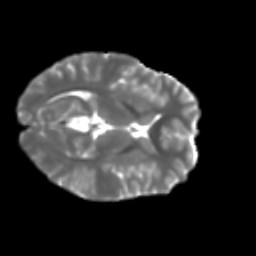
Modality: T2w
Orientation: axial
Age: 22
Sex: female
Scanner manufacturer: ge
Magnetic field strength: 3 T
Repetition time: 7.8 s
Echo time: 0.0606 s